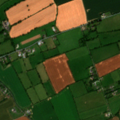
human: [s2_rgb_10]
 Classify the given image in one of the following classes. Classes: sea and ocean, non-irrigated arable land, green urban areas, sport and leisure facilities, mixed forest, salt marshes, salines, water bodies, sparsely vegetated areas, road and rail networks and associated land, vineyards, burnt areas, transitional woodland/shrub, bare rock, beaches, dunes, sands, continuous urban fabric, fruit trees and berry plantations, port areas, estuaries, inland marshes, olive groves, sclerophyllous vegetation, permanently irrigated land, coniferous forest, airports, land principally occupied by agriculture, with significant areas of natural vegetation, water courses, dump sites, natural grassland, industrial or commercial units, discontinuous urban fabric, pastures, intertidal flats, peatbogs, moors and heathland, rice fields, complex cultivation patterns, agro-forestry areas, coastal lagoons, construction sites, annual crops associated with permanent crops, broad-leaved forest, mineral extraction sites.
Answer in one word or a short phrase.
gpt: non-irrigated arable land, complex cultivation patterns